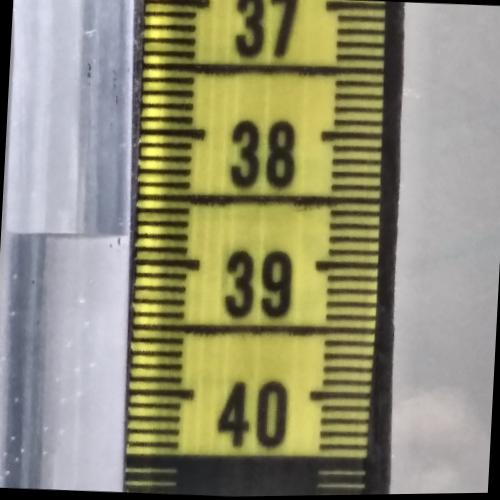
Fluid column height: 38.8 cm